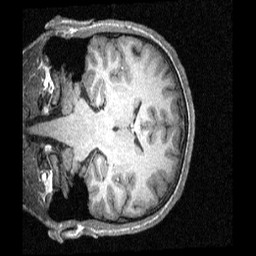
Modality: T1w
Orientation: coronal
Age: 16
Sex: male